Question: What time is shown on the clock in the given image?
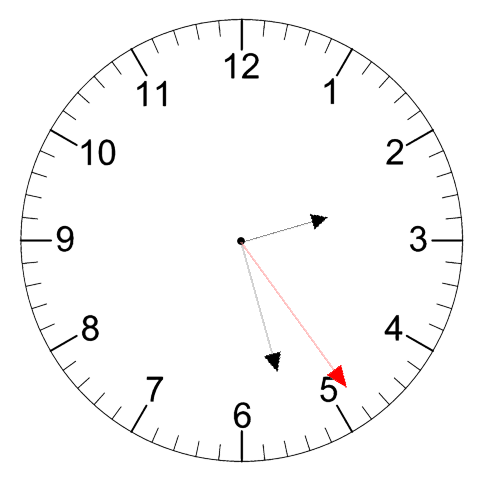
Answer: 02:27:24